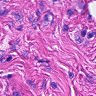
Metastatic tissue present: no